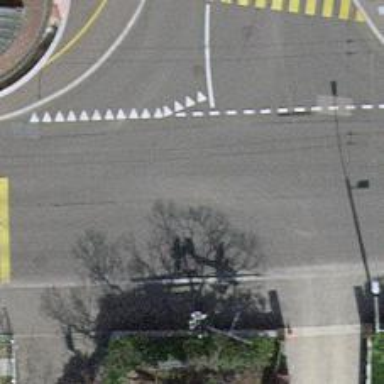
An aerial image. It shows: Road with traffic signals.